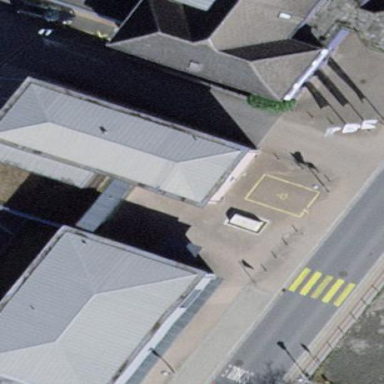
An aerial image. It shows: Public building.